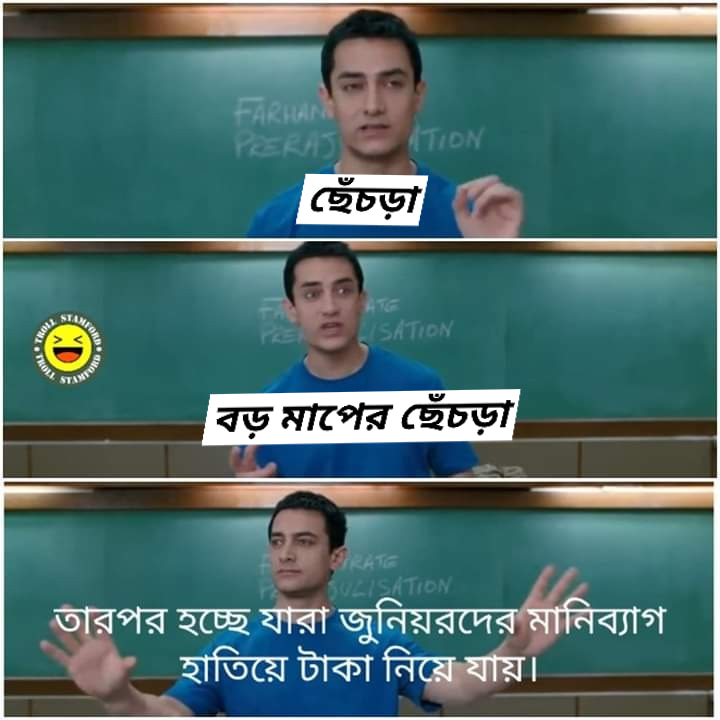
Caption: ছেচড়া     বড় মাপের ছেঁচড়া        তারপর হচ্ছে যারা জুনিয়রদের মানিব্যাগ হাতিয়ে টাকা নিয়ে যায় ।
Label: hate